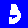
Digit: 3